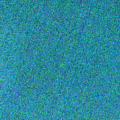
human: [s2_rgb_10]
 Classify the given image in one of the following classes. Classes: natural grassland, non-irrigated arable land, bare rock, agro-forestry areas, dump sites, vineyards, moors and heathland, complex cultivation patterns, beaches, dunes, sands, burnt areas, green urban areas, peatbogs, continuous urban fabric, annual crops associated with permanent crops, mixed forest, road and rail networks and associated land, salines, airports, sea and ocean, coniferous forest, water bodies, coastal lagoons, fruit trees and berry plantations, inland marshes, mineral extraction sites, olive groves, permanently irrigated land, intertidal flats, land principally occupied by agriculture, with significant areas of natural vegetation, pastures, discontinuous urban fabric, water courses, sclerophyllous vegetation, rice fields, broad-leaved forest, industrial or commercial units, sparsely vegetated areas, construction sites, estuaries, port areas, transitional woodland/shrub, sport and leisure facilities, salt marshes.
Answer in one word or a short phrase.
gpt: sea and ocean